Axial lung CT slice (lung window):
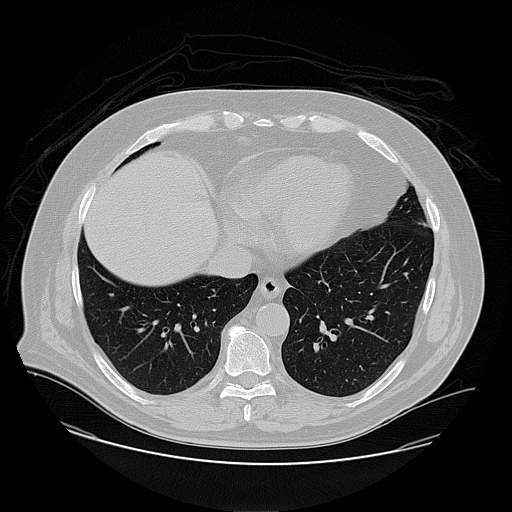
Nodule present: no